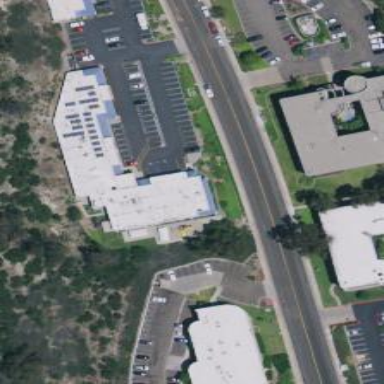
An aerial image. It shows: Commercial building.